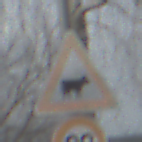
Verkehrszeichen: ViehtriebLinks
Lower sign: Geschwindigkeit90
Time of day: MorningAfternoon
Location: Outdoor (Nature)
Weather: PartlyCloudy
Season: Autumn
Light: Natural